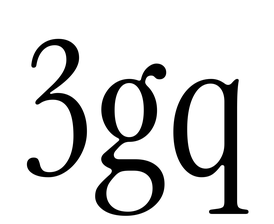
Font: InstrumentSerif-Regular